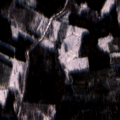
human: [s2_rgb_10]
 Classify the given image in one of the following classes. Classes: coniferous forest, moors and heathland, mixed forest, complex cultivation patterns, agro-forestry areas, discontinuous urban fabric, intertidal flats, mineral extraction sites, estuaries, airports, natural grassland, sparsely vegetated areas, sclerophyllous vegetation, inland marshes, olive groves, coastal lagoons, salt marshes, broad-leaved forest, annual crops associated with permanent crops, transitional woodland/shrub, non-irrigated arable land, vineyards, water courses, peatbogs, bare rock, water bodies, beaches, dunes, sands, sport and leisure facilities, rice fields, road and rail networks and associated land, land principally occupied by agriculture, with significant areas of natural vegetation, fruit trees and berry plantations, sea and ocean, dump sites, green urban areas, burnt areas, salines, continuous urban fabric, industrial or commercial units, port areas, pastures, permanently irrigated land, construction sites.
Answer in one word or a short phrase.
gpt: mixed forest, transitional woodland/shrub